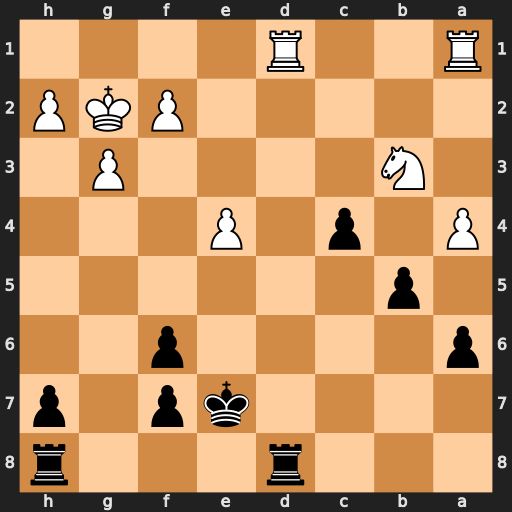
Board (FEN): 3r3r/4kp1p/p4p2/1p6/P1p1P3/1N4P1/5PKP/R2R4
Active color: b
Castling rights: -
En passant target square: -
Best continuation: Rxd1 Rxd1 cxb3